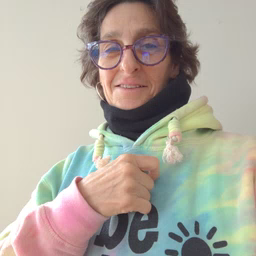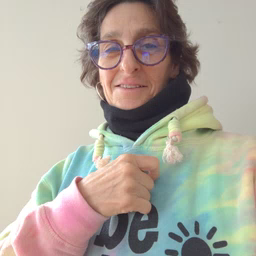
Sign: eye